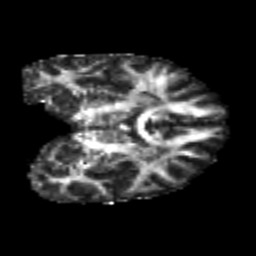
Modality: FA
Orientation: coronal
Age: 23
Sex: male
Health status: healthy
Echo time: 0.074 s